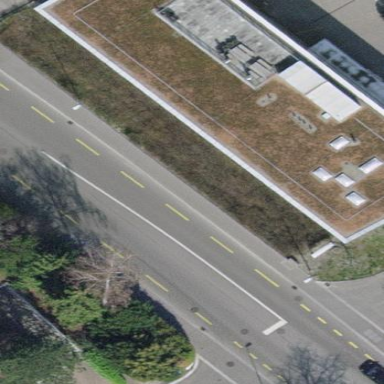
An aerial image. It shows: Commercial building.